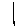
Label: line